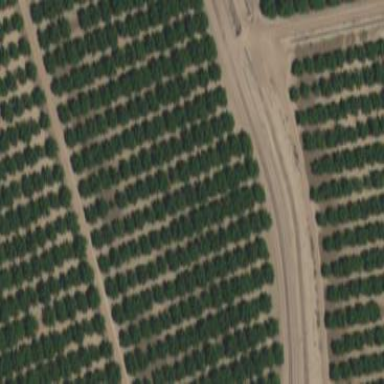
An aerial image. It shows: Orchard.